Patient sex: F
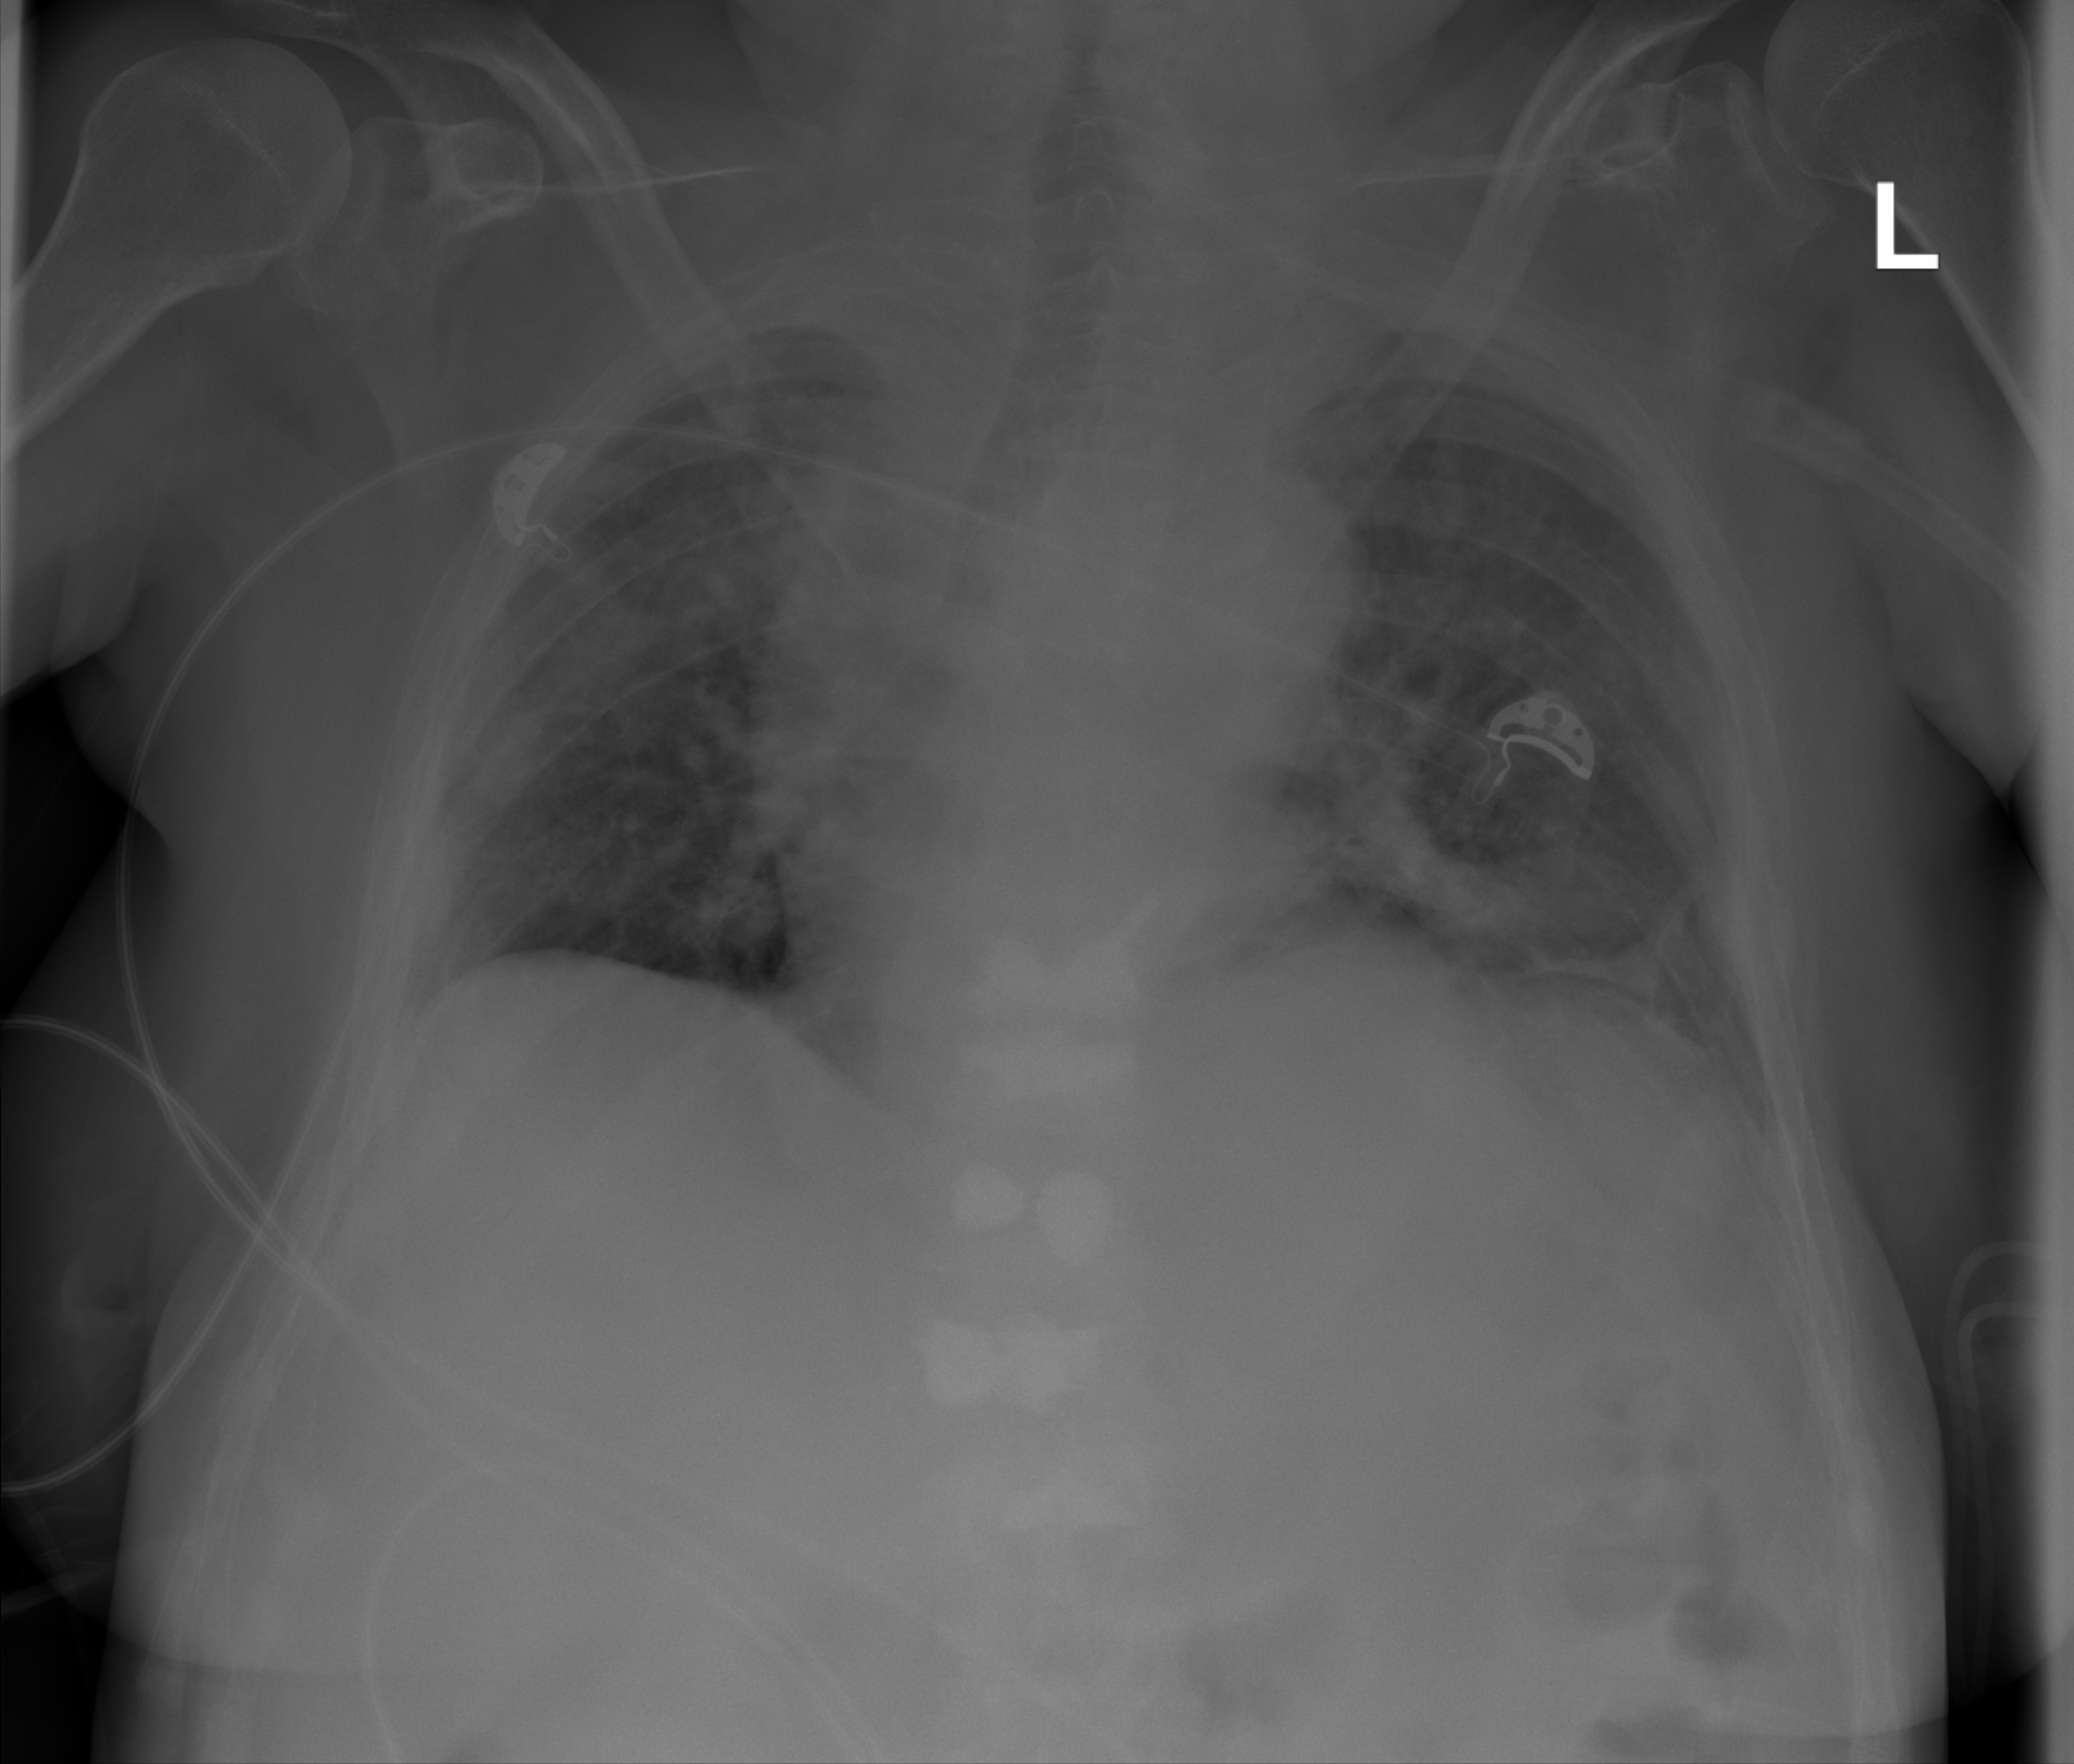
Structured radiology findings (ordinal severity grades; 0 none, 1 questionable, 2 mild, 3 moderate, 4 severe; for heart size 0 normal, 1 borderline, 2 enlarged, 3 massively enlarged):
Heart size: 0
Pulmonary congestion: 0
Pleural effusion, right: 0
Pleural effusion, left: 1
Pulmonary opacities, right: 2
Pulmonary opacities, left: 1
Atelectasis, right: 2
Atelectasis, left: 2